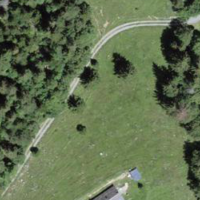
EUNIS habitat code: 43
Species observed at this site:
Verbascum thapsus